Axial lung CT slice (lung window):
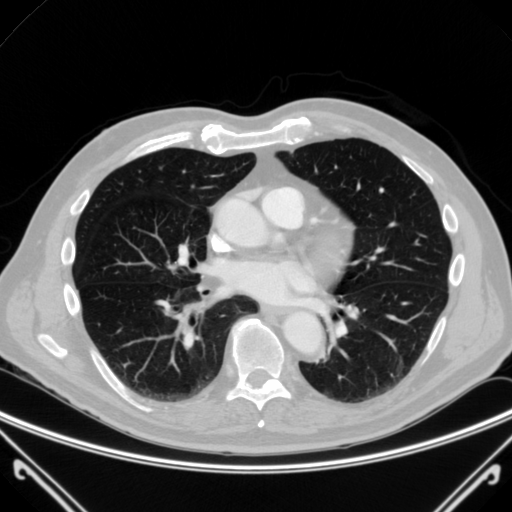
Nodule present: no